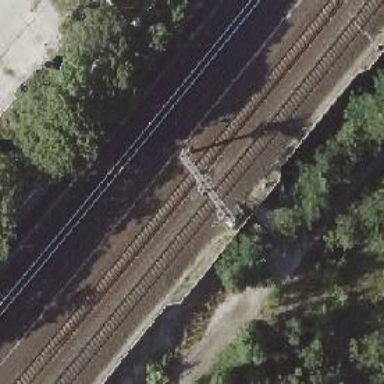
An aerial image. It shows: Railway signal.